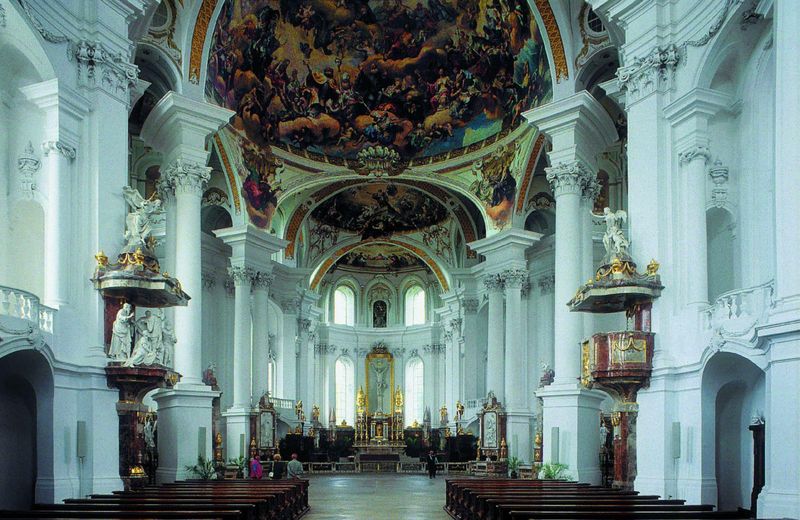
Titel: Benediktinerabteikirche Heilig Kreuz in Neresheim
Künstler: Balthasar Neumann
Standort: Neresheim, Abteikirche Heilig Kreuz, St. Ulrich und Afra (EU - D - BW)
Schlagwörter: blau, gott, weiß, gelb, menschen, bunt, marmor, säulen, rot, barock, innenraum, kirche, gold, engel, schiff, bank, kuppel, stuck, innenansicht, foto, gang, gewölbe, vergoldet, kreuz, kuppeln, groß, altar, bänke, chorschranke, kanzel, jesus, deckengemälde, standbilder, deckenmalerei, baock, himmelreich, keuz